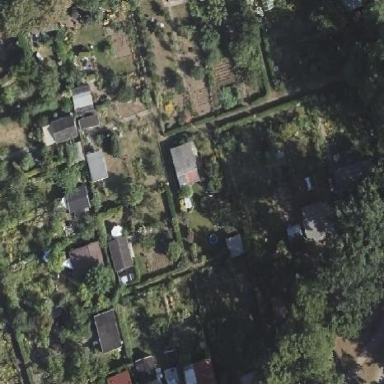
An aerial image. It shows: Allotments area.